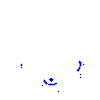
Particle: proton